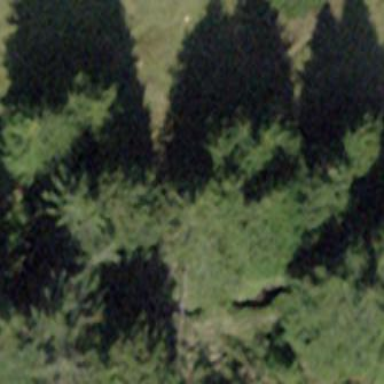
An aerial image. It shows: Forest area.